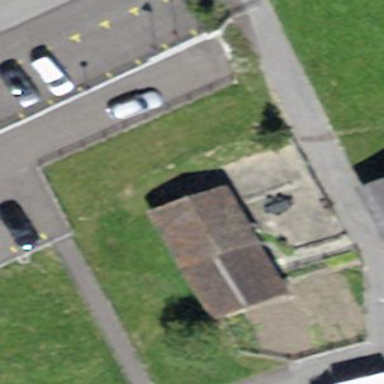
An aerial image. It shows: Building with tile roof.